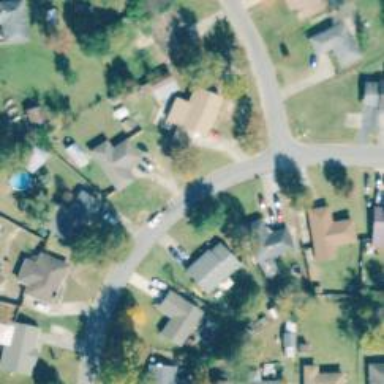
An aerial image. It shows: Residential road.